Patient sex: F
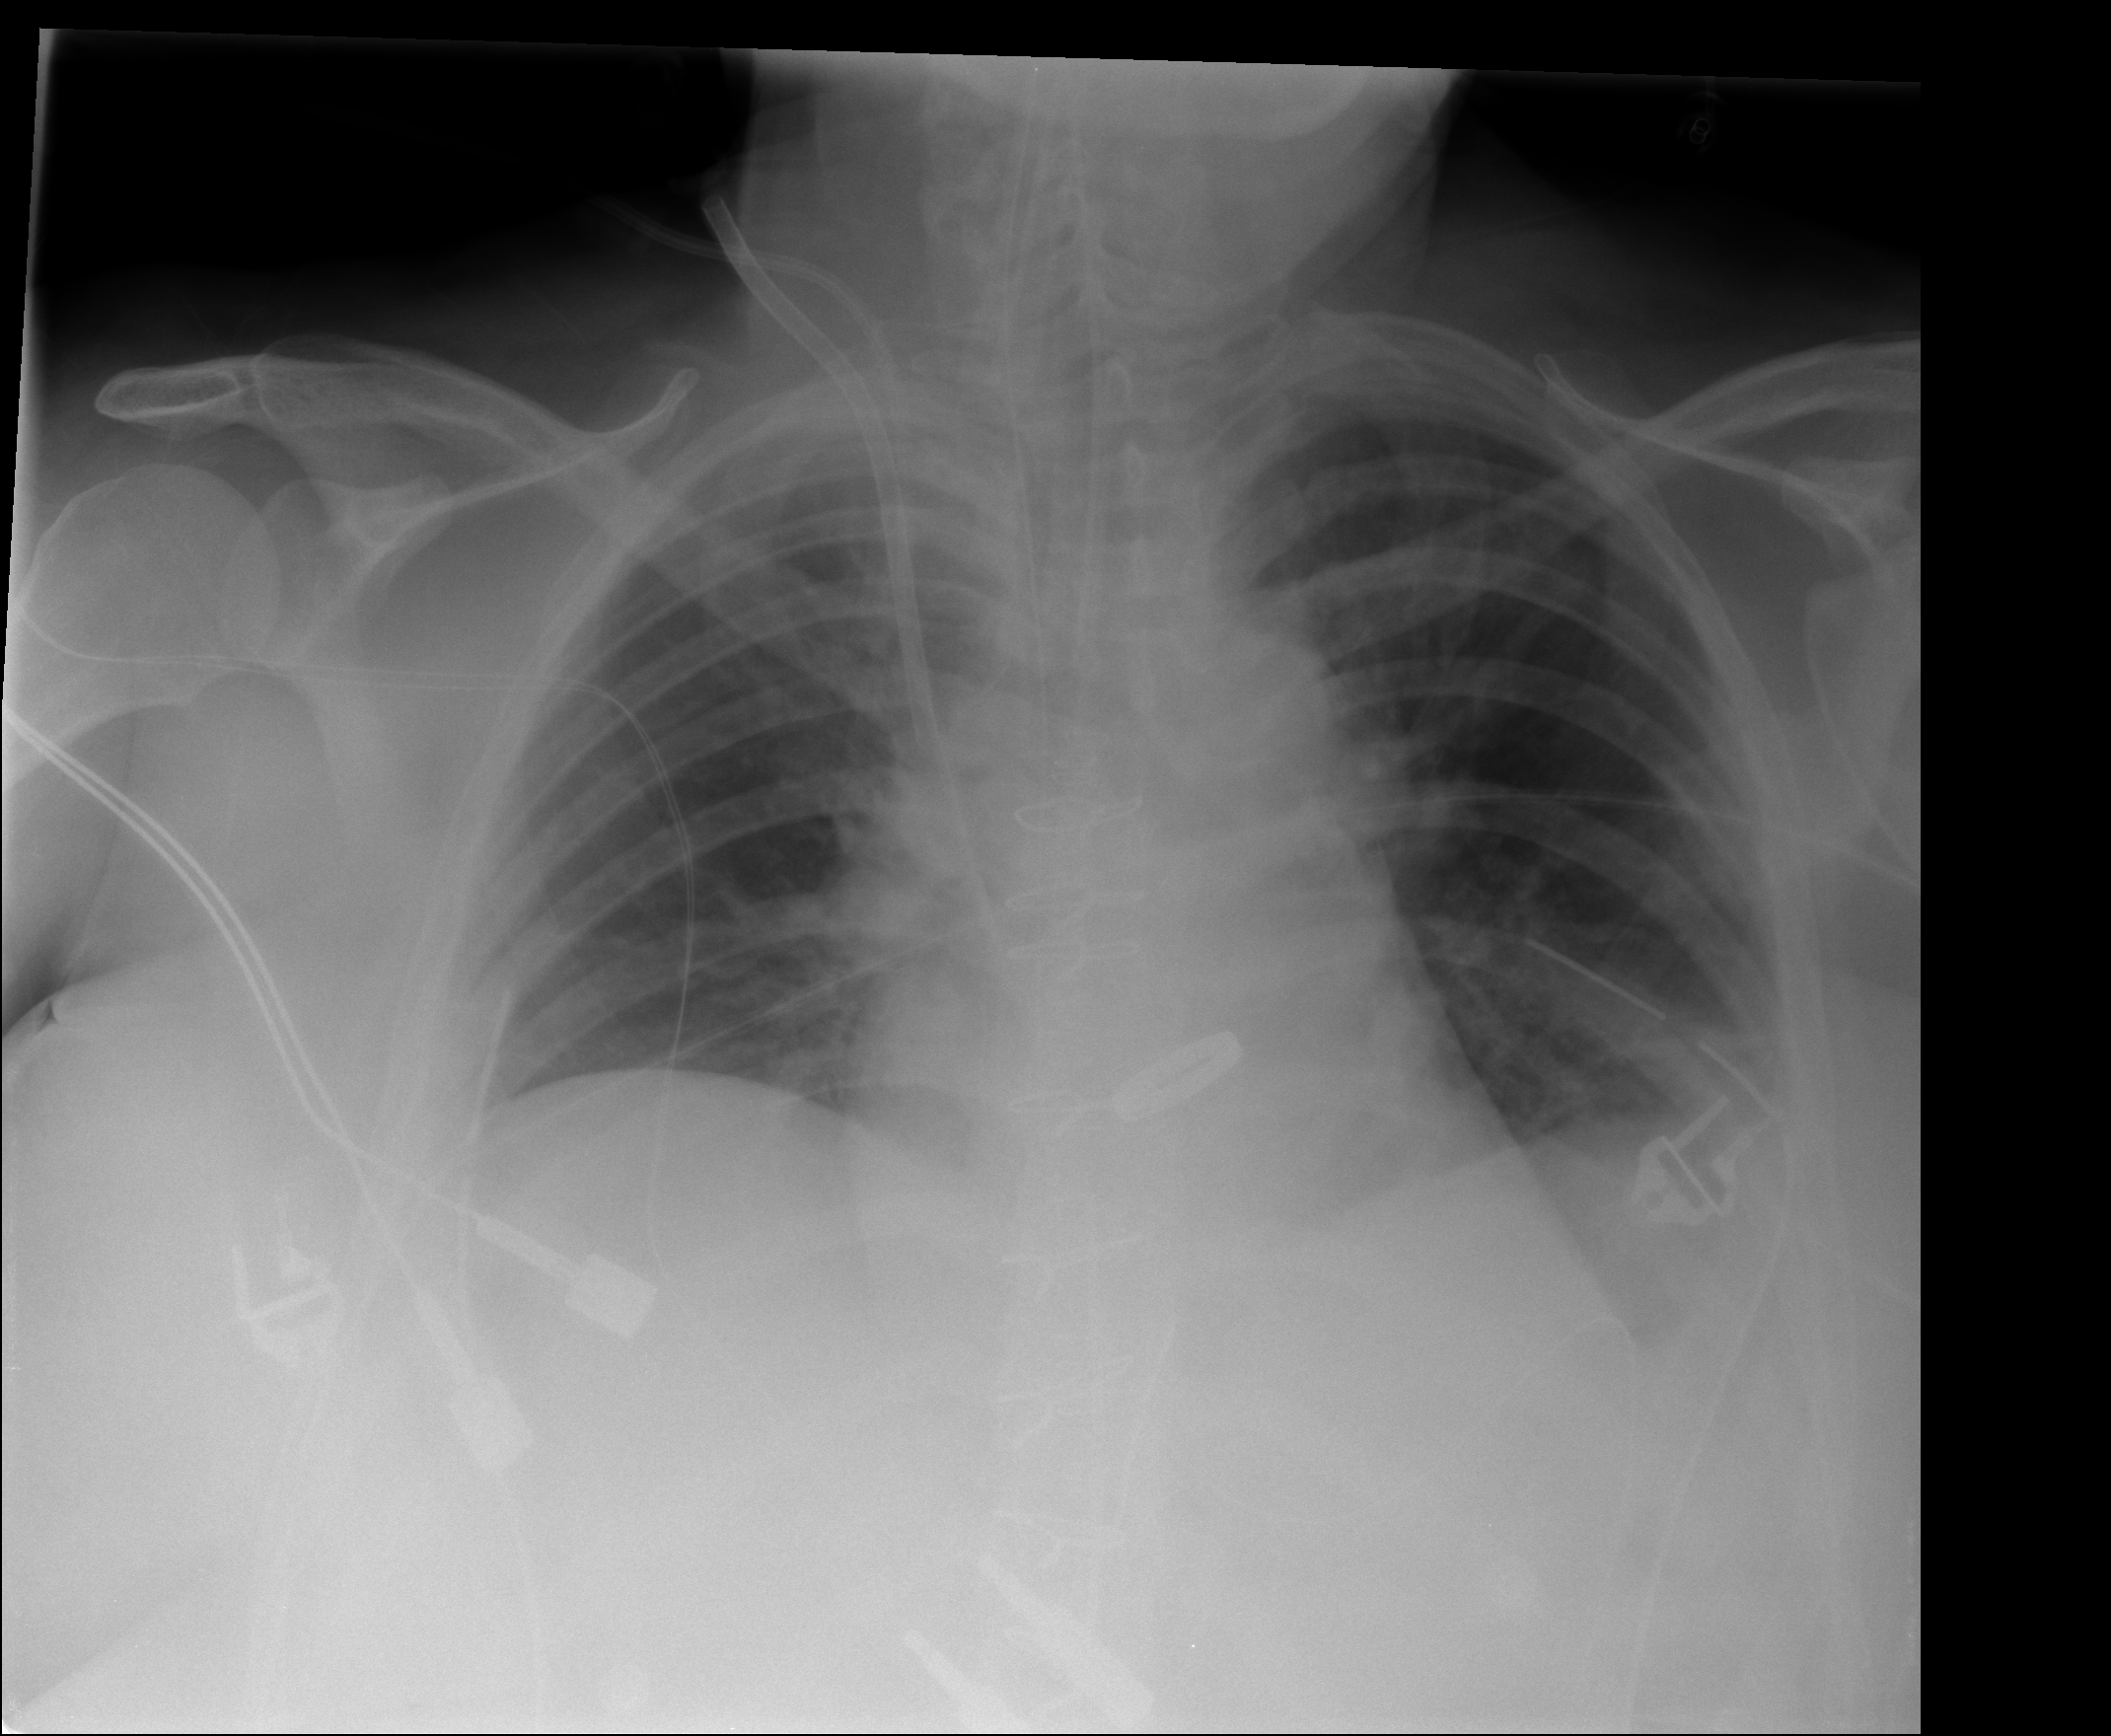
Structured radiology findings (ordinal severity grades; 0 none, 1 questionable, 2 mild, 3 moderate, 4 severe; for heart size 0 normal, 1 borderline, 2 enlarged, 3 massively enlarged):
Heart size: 0
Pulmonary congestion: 2
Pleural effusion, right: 1
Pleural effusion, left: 1
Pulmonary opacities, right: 0
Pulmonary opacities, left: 0
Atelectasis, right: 2
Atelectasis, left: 2